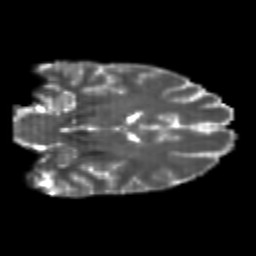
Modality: T2w
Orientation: coronal
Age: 24
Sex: female
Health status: healthy
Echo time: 0.074 s